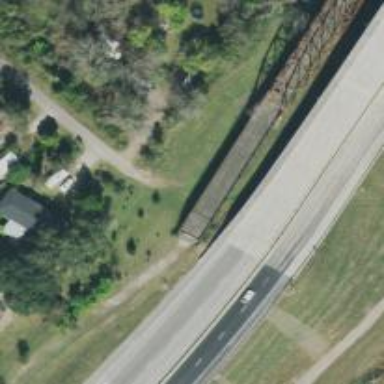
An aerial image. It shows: Footway bridge.